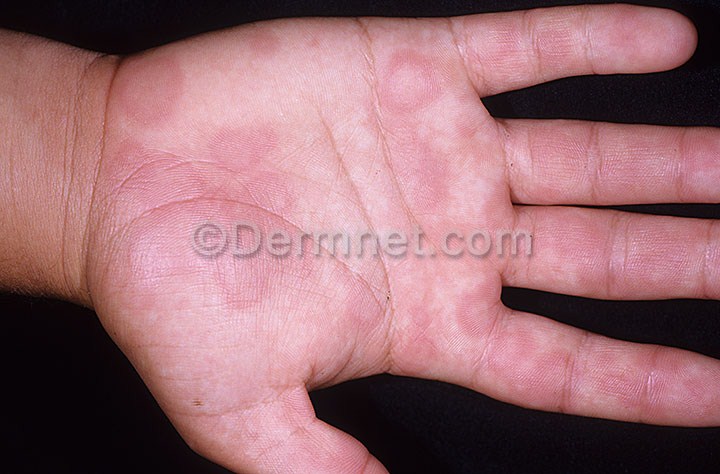
Disease: Urticaria Hives